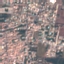
Label: Residential